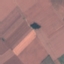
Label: AnnualCrop